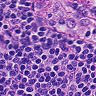
Metastatic tissue present: no